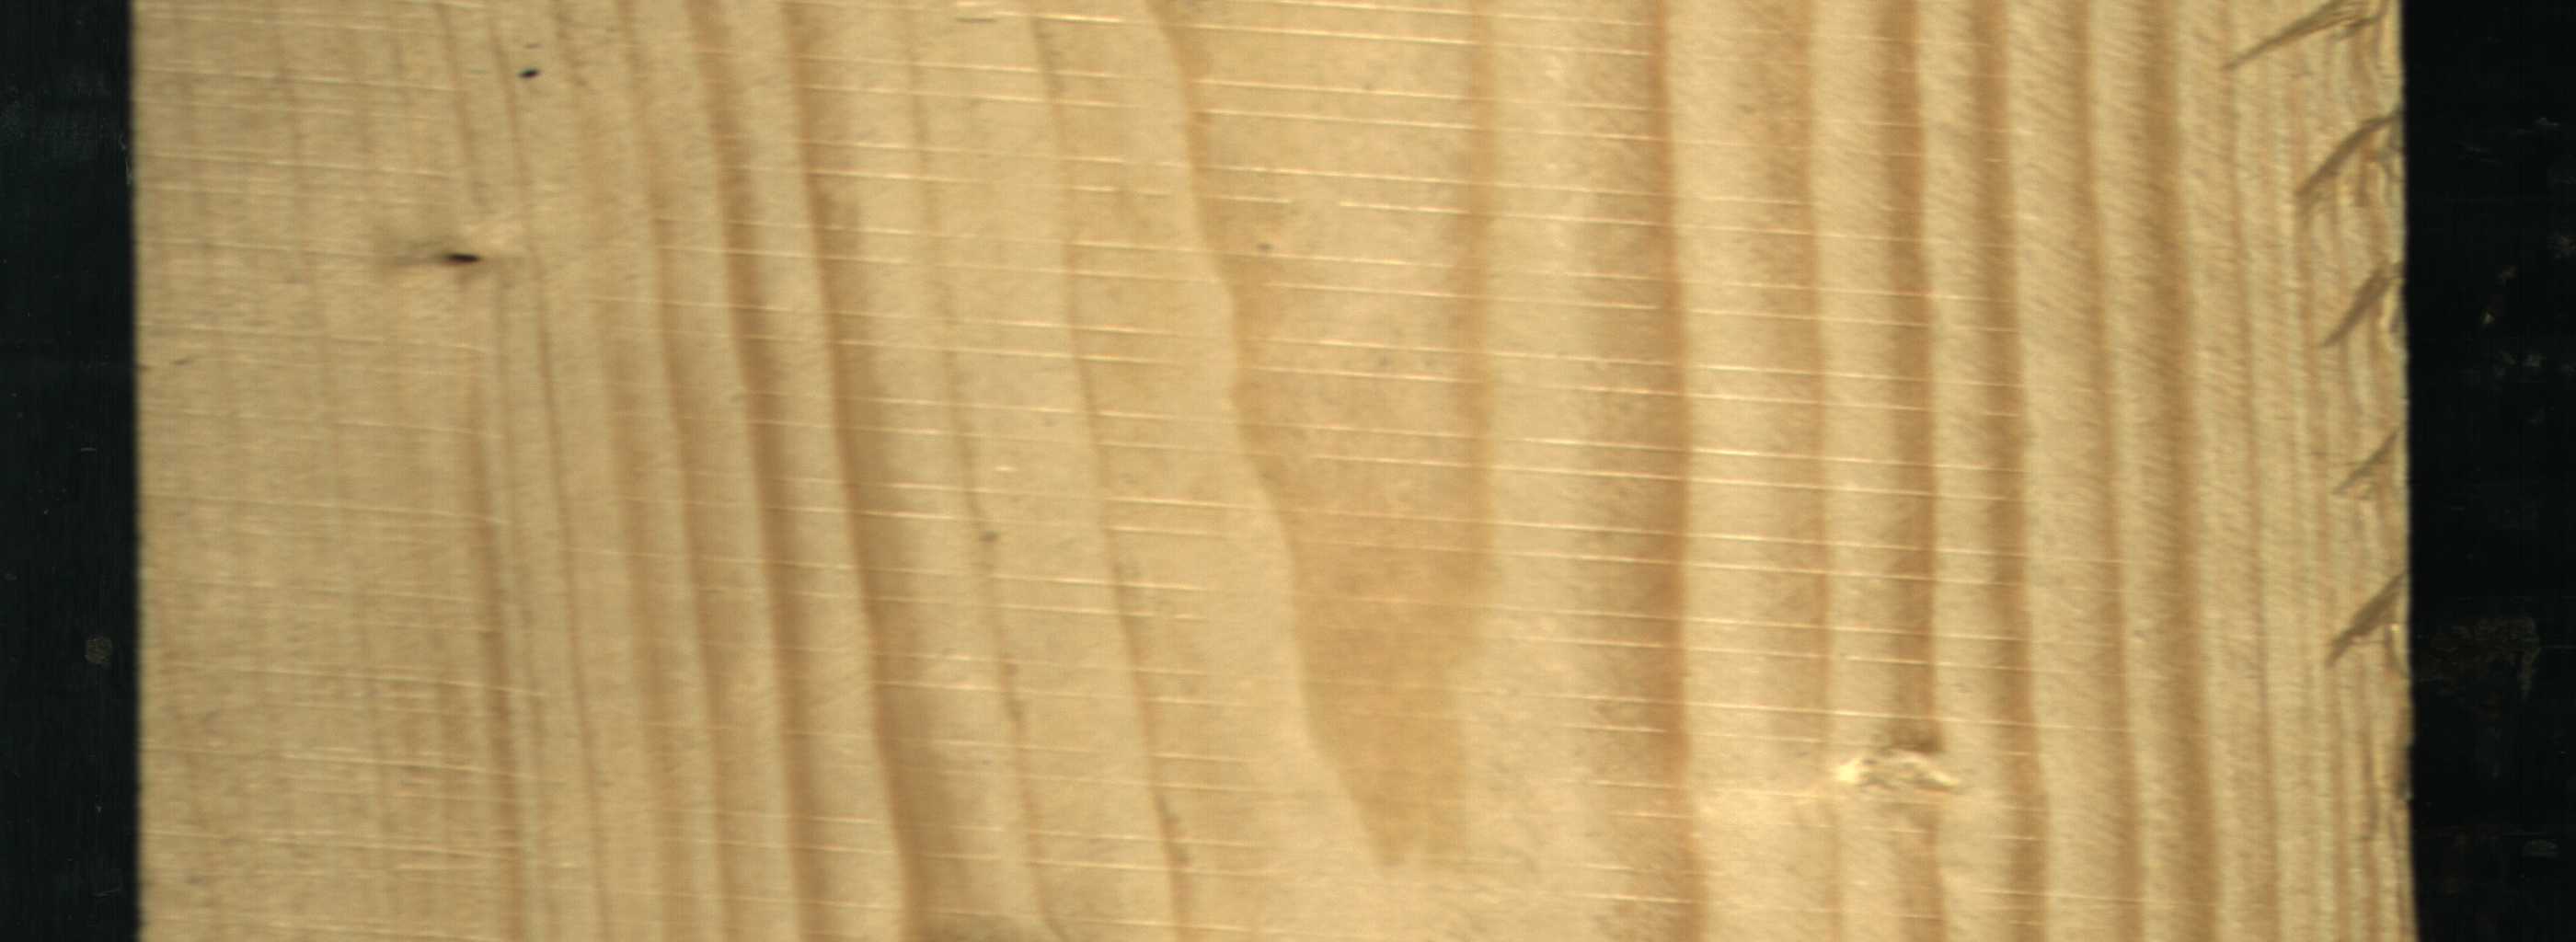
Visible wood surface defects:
Dead_Knot